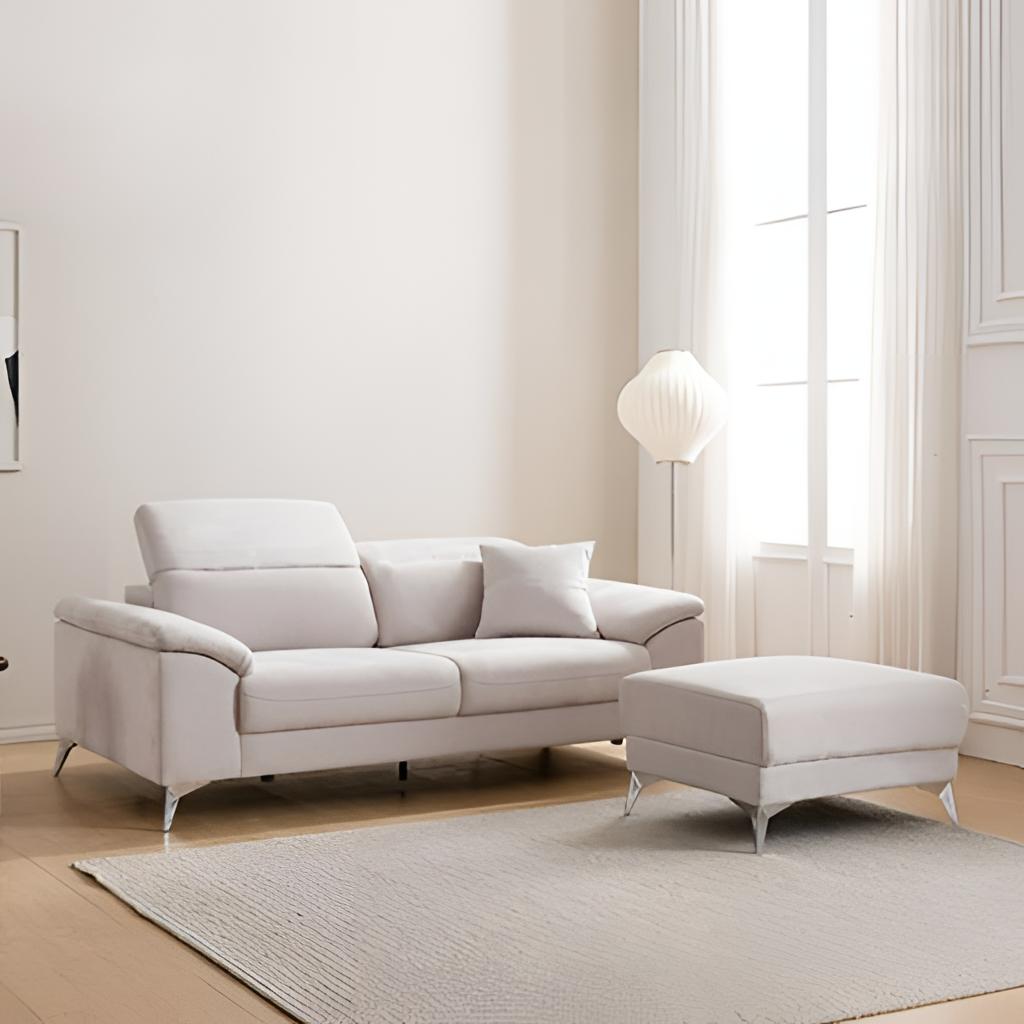
fabric sofa, living room, cream paint wallpaper, with solid pattern, wood flooring, with plank pattern, contemporary